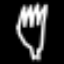
Label: fork